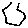
Label: hexagon